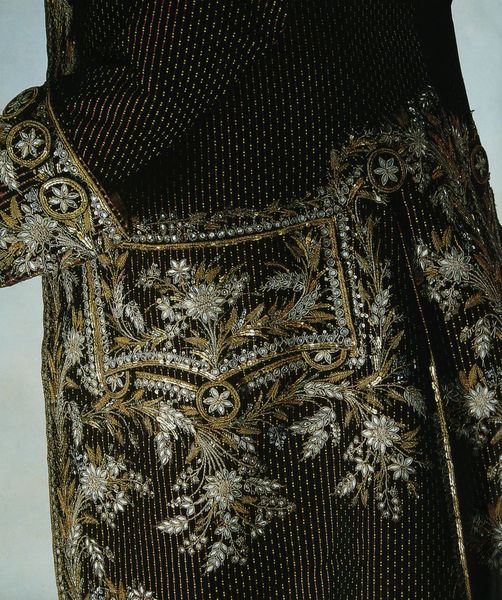
Titel: Herrenanzug (Habit à la francaise) - Detail
Standort: Kyoto (Japan)
Institution: Kyoto Costume Institute
Schlagwörter: blätter, weiß, ausschnitt, blume, blumen, braun, grau, kleid, schmuck, schwarz, blüten, gras, mode, muster, ornament, rock, jacke, arm, kleidung, kragen, samt, silber, spitze, ärmel, herr, gräser, halme, zweige, bestickt, gewand, gold, kostüm, mantel, stickerei, stoff, blatt, pflanzen, edelsteine, knopf, perlen, seide, kreis, ranken, japan, getreide, ähre, könig, bordüre, falte, detail, floral, ornamente, seitenansicht, verzierung, faden, edel, knöpfe, foto, fotografie, photographie, punkte, blumenmuster, stern, links, kreise, manschette, tasche, brokat, damast, photo, raute, farbfoto, manteltasche, edelweiss, stickereien, zierde, ähren, teuer, gewebe, applikation, garn, aufschlag, wertvoll, kimono, goldfäden, kettenhemd, kyoto, silberfaden, textilie, ärmelaufschlag, knopfe, rockschoß, rockschöße, goldfaden, lasche, bordure, blattformen, silberfäden, applizier, jacked, männerrock, zierknöpfe, tickerei, iß, rzierung, patte, taschenpatte